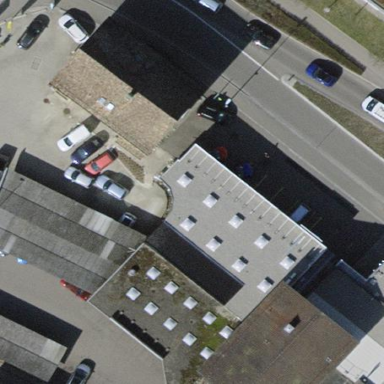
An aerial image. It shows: View of roof of building.